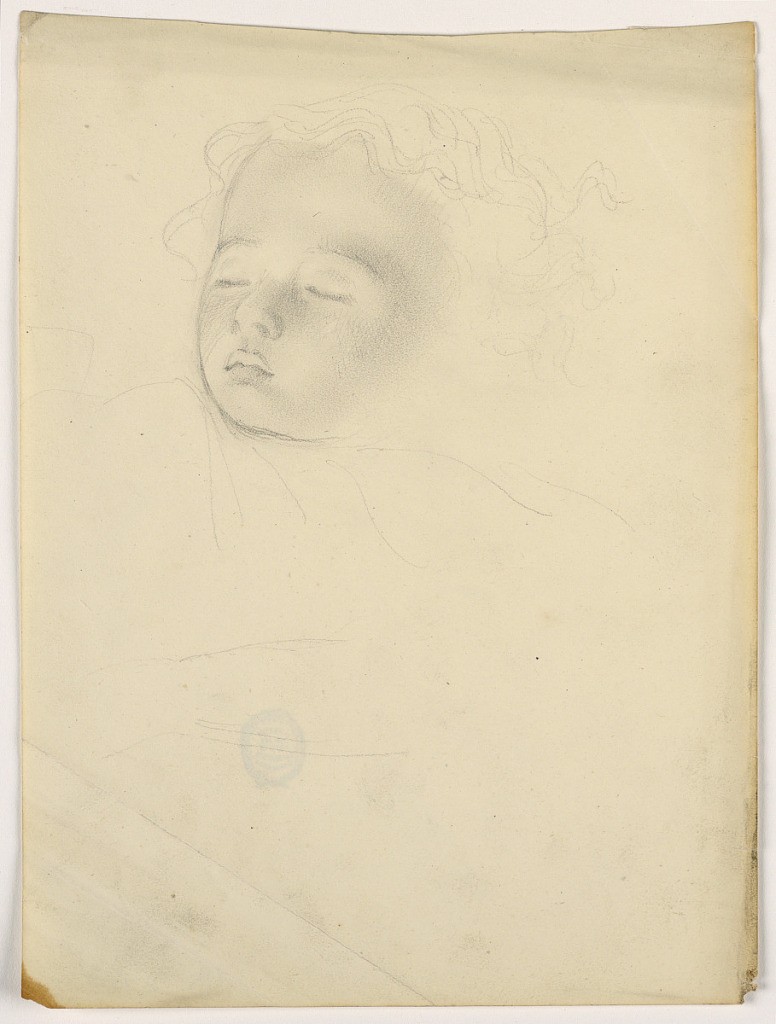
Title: Sleeping Child
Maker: Daniel Huntington, American, 1816–1906
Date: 1840–45
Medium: Graphite cream wove paper
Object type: Drawing
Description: Study of a sleeping child. Face turned slightly to the left. Head and shoulders lightly sketched, with some shading on the face.